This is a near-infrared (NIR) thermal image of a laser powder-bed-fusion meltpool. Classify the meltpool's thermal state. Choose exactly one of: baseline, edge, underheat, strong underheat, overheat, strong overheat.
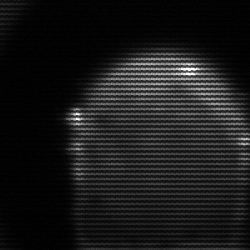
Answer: edge